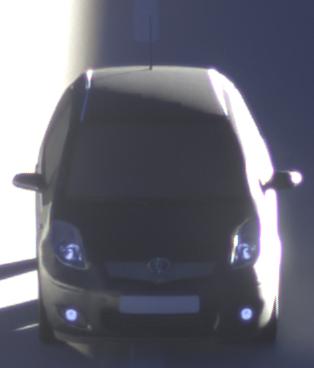
Make: Toyota
Model: Yaris 1.0
Detailed model: Yaris (XP13)
Model produced from: 2011/10
Model produced until: 2014/08
Doors: 3
Color: gray
Road condition: dry road
Daytime: sunrise or sunset
Contrast: low contrast